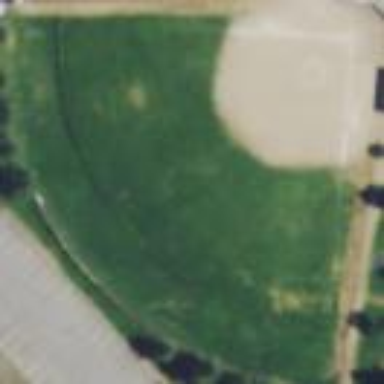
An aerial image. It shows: Softball pitch for leisure land activities.